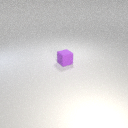
small purple rubber cube